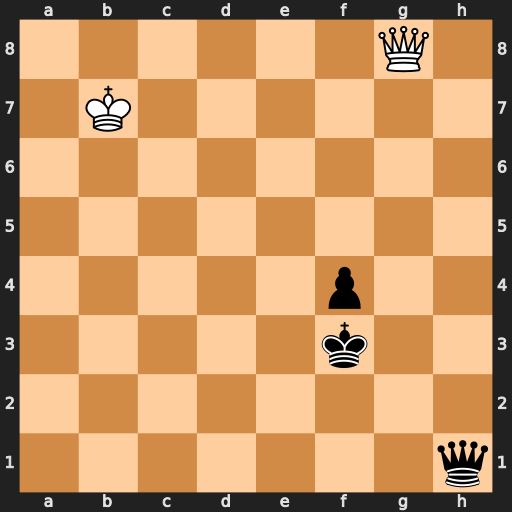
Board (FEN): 6Q1/1K6/8/8/5p2/5k2/8/7q
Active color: w
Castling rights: -
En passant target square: -
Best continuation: Qd5+ Ke2 Qxh1 f3 Qh5